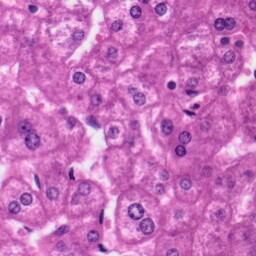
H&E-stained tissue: Liver